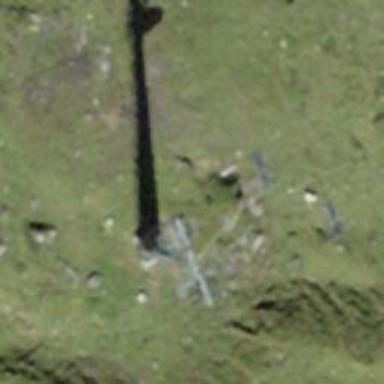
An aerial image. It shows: Pylon used for aerialway.